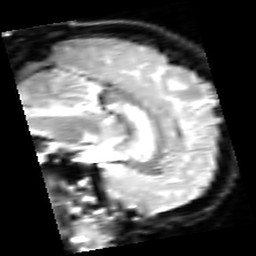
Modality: inplaneT2
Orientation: sagittal
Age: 22
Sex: female
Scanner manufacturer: siemens
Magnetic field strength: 2.894 T
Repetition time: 5 s
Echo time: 0.033 s